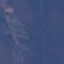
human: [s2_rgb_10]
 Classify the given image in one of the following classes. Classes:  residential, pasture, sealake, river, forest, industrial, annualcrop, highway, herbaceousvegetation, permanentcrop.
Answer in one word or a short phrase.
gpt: HerbaceousVegetation